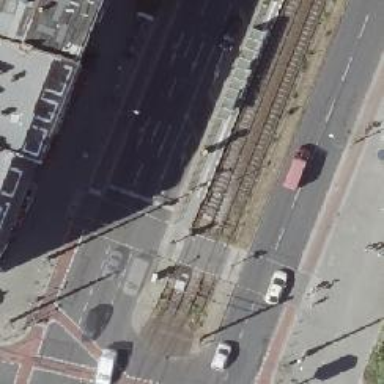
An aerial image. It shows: Tram crossing with traffic signals.